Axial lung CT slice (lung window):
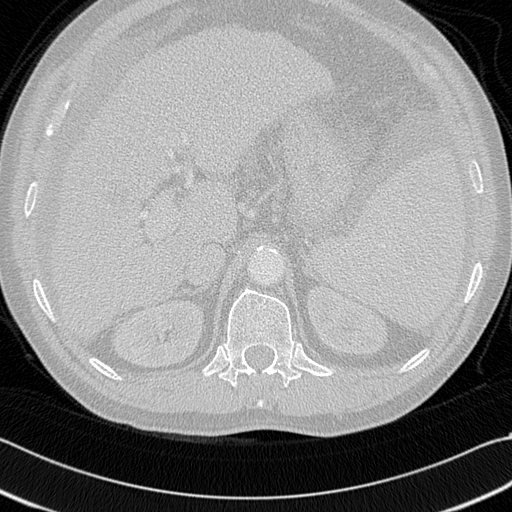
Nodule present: no